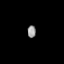
Tissue: prostate
Cell type: B cells
Senescence score: 0.8137
Nuclear area (px): 96
Mean DAPI intensity: 156.219